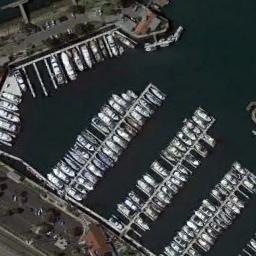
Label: harbor